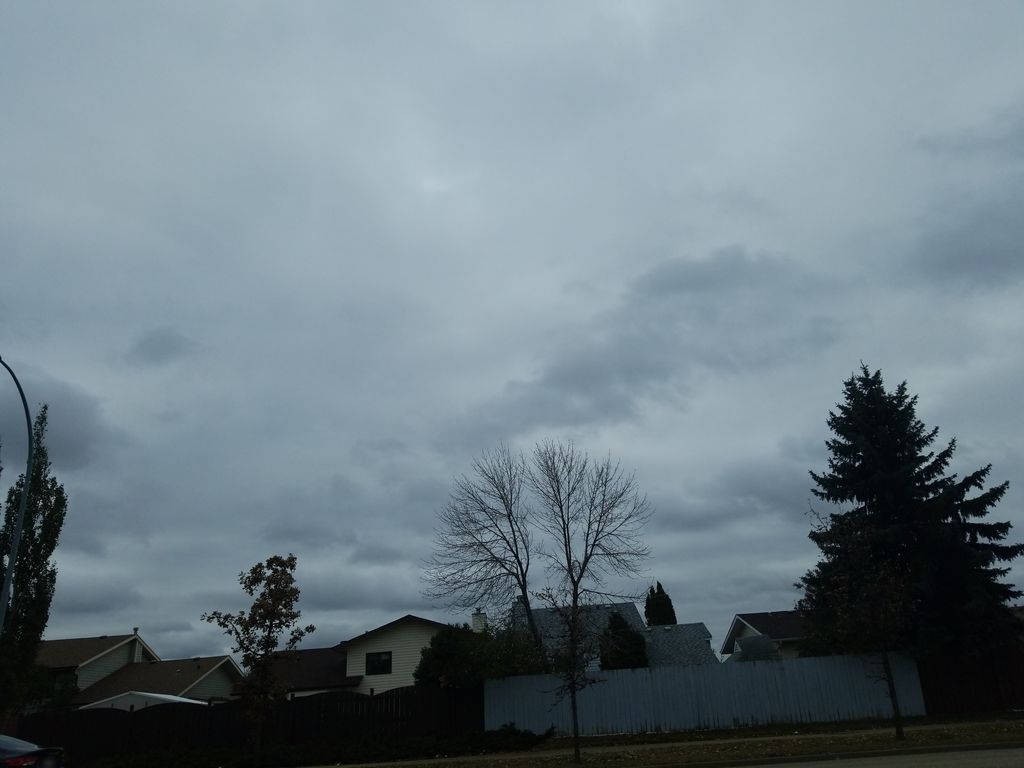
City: edmonton